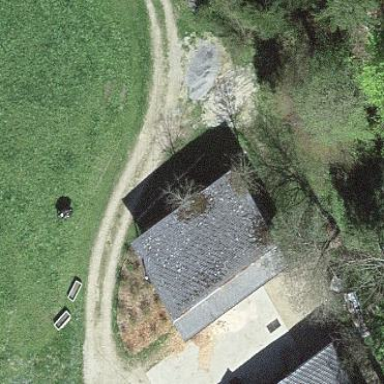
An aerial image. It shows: Shed.